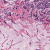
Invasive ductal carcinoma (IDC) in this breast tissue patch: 1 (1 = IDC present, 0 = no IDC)